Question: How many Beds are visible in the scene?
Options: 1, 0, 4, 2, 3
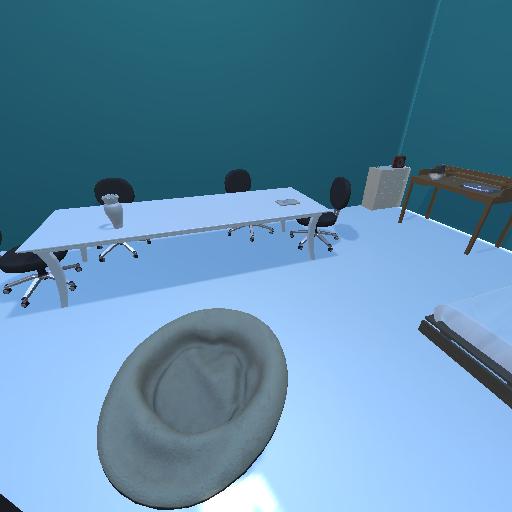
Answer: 1